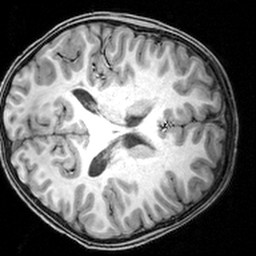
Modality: T1w
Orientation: axial
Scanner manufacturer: siemens
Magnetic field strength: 3 T
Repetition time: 1.9 s
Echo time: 0.00397 s